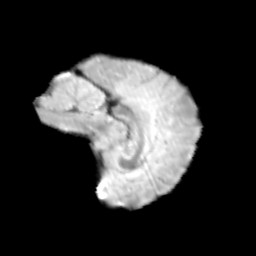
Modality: T2w
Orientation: sagittal
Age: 12
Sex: male
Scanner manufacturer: siemens
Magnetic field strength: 3 T
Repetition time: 3.8 s
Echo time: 0.07 s